Field crop: maize
Growth stage: 2
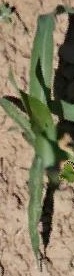
Species: maize